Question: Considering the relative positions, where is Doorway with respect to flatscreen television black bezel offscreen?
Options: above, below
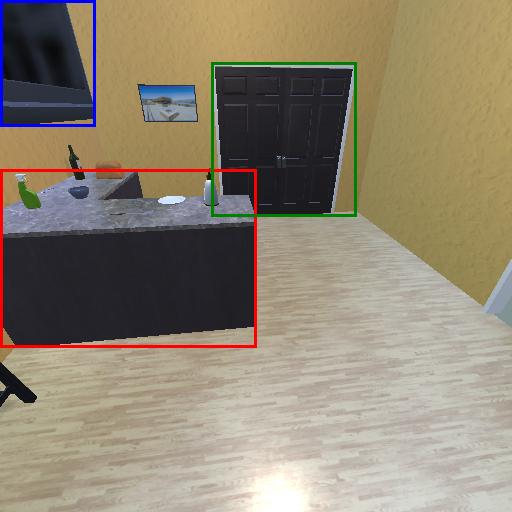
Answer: above